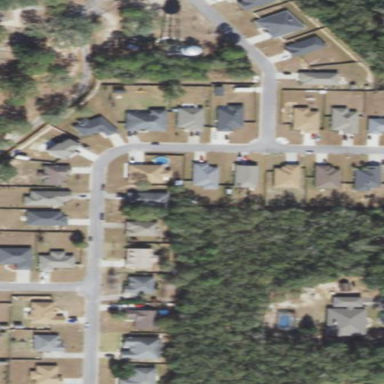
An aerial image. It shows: Residential area composed of single-family homes.